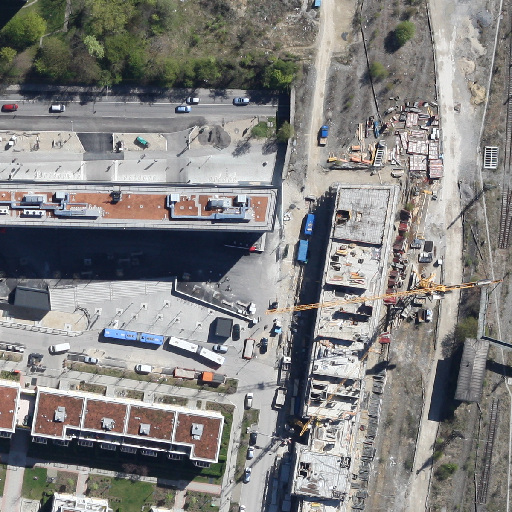
Referring expression: light-duty vehicle